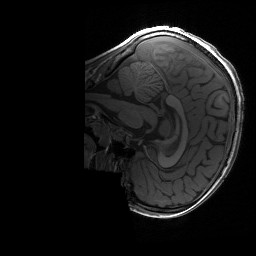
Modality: T1w
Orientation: sagittal
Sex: male
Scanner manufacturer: siemens
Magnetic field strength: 3 T
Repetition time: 1.9 s
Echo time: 0.00243 s